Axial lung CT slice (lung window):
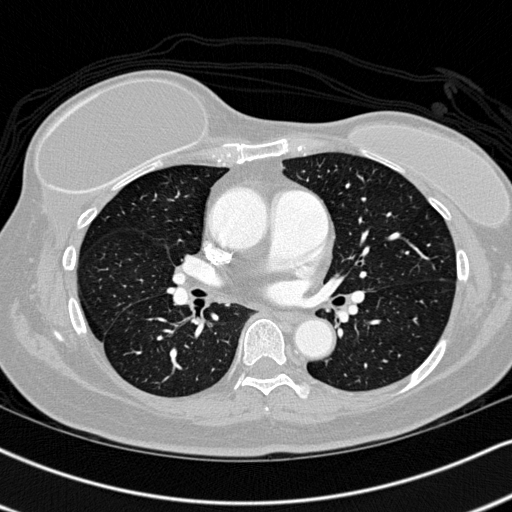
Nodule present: no